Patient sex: F
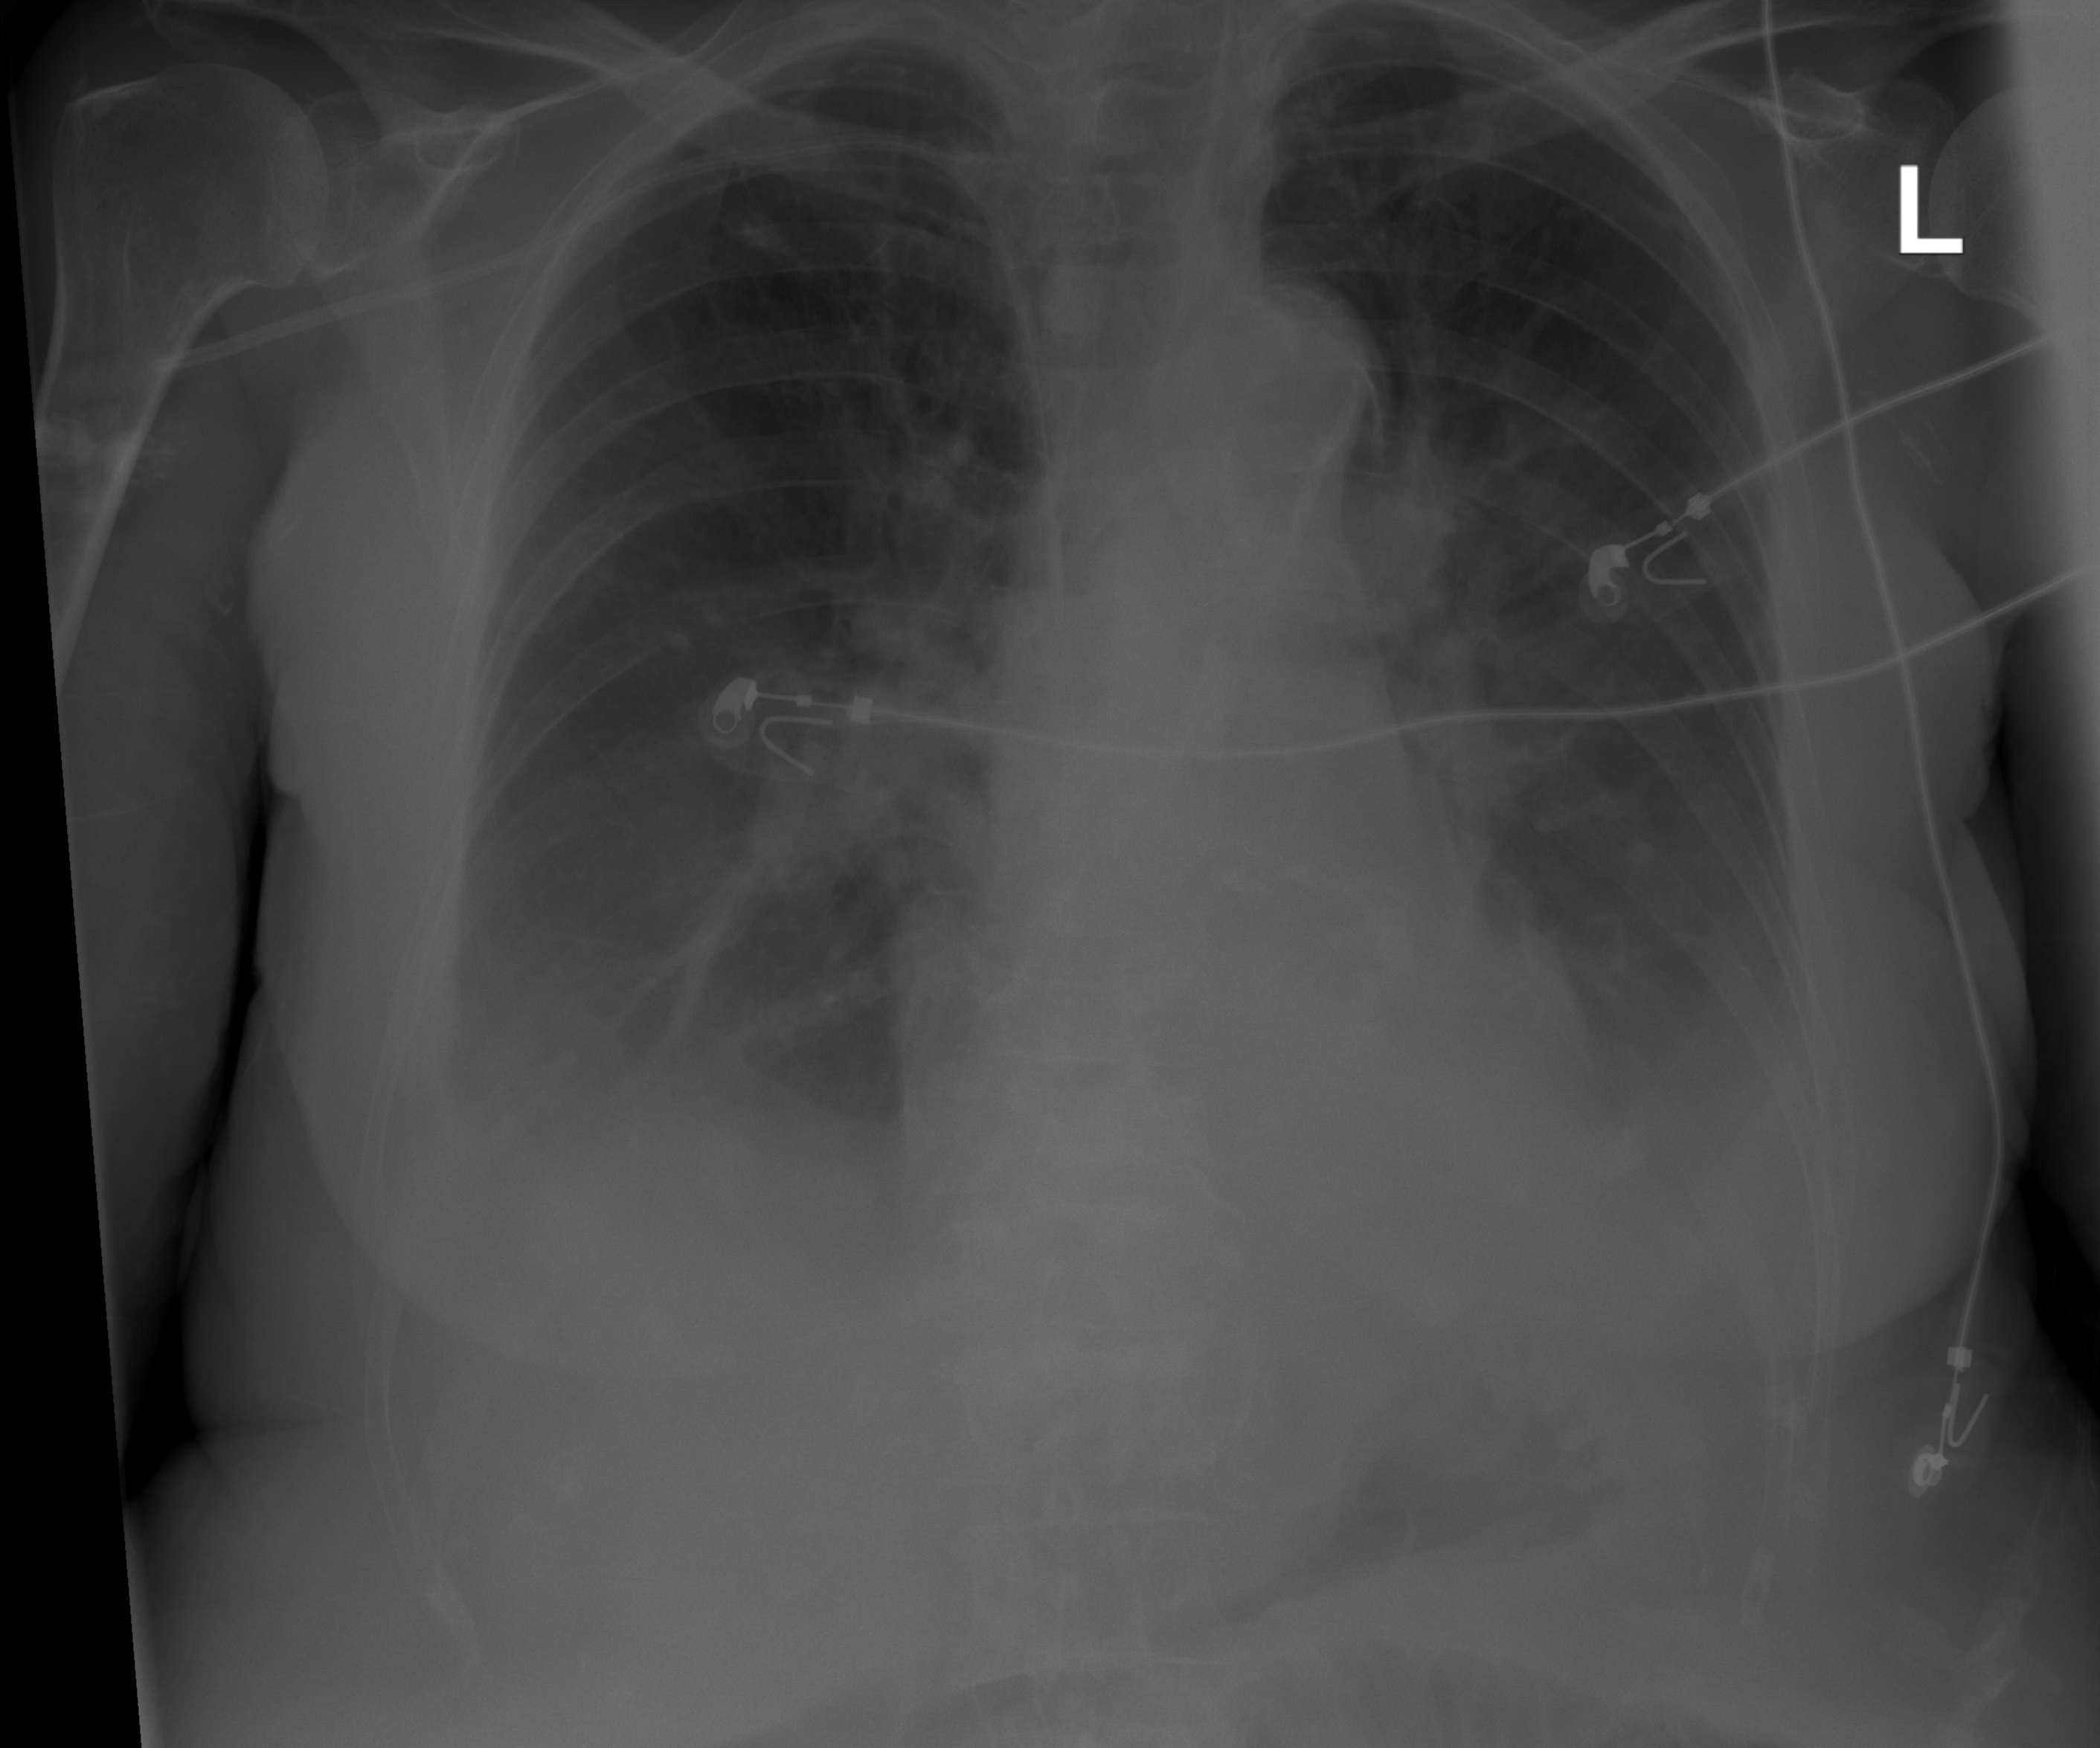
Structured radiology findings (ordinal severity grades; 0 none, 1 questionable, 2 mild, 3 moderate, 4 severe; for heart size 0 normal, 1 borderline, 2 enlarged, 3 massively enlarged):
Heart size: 1
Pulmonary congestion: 1
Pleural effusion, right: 3
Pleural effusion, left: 3
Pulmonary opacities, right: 1
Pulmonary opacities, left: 0
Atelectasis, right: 2
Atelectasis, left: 2